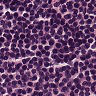
Metastatic tissue present: no